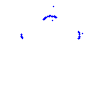
Particle: kaon